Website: lowes
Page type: newsletter-management
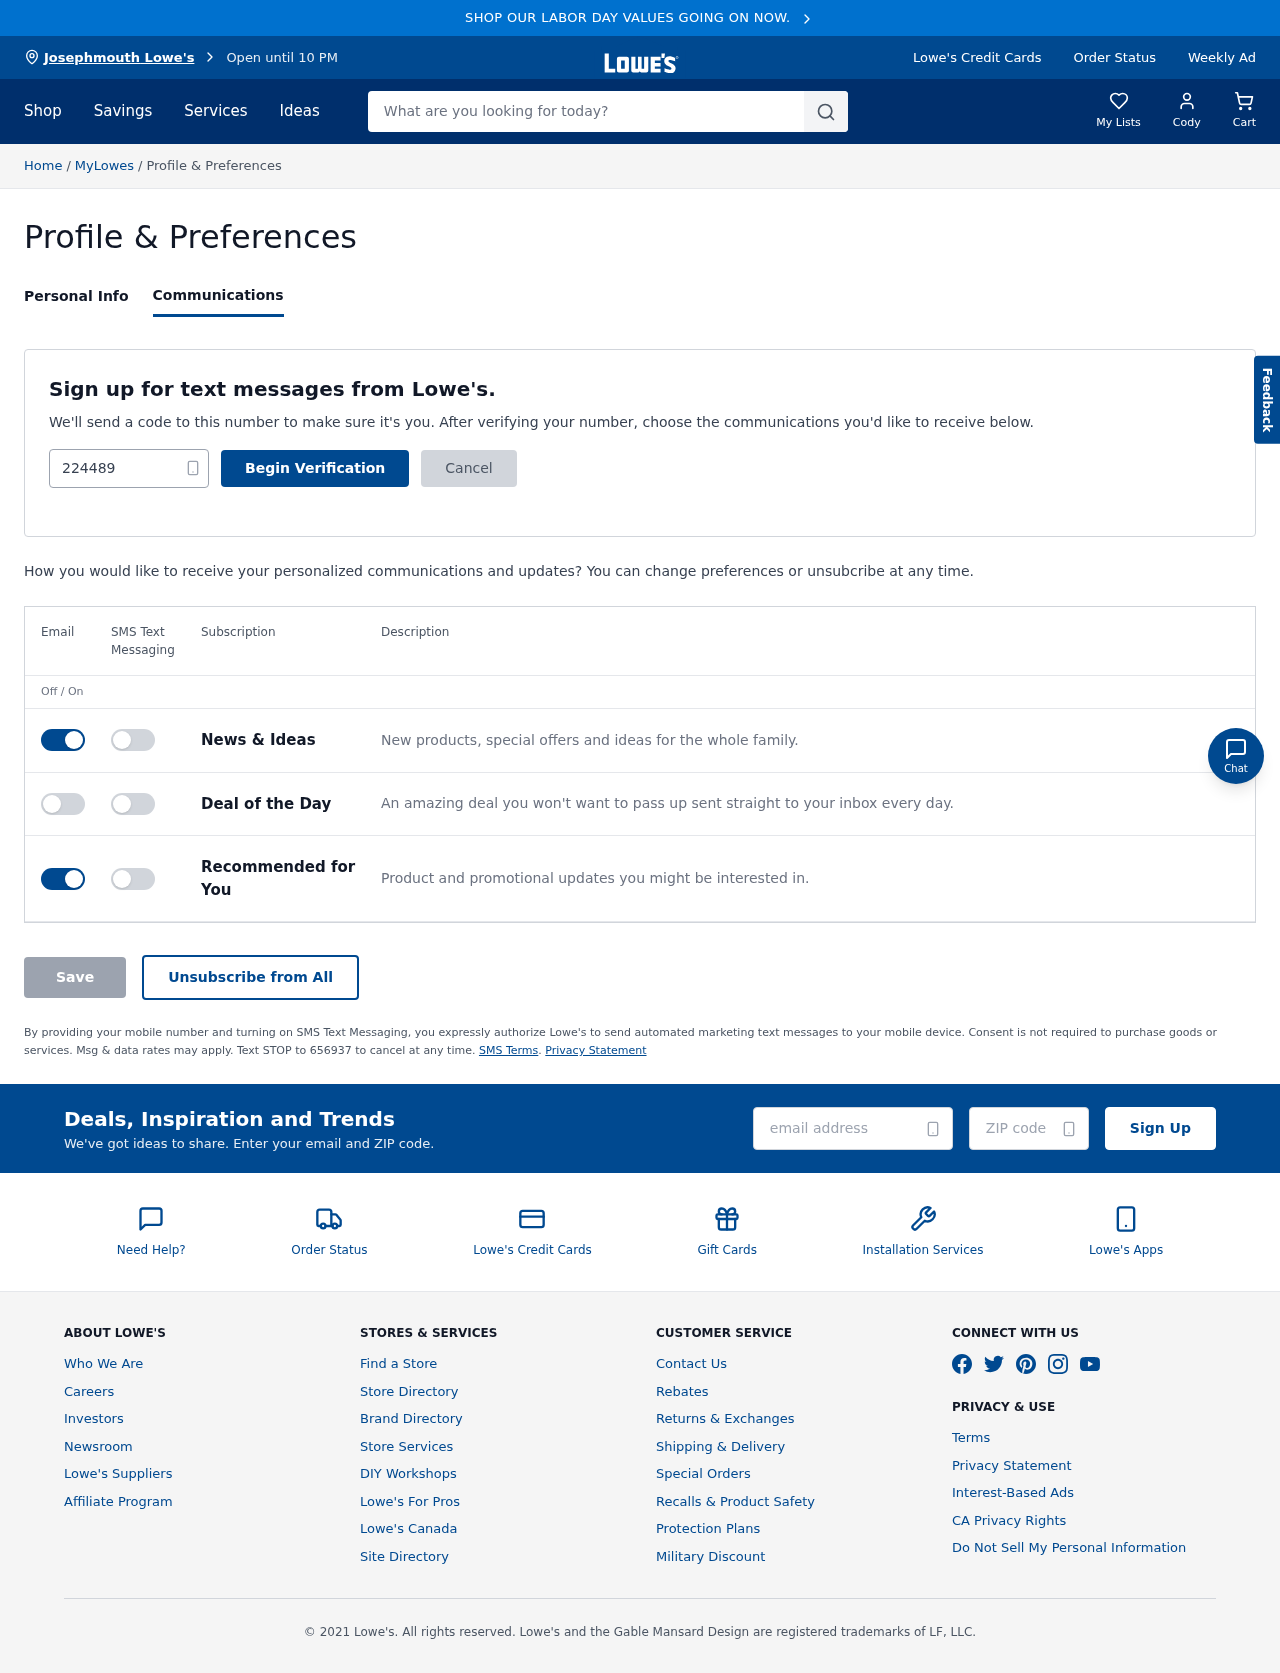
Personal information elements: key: PII_CITY
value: Josephmouth Lowe's
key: PII_EMAIL
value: cdavis@yahoo.com
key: PII_FIRSTNAME
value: Cody
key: PII_PHONE
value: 2244899279
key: PII_POSTCODE
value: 72237
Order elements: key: ORDER_NUM_ITEMS
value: Cart
Search elements: key: HEADER_SEARCH
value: What are you looking for today?